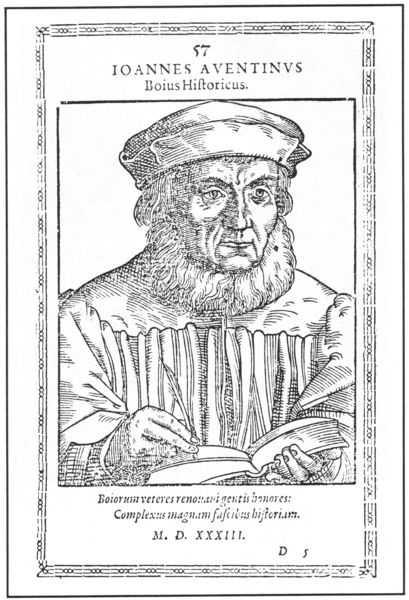
Titel: Bildnis des Johannes Aventinus
Künstler: Tobias Stimmer
Institution: (Seriendruck)
Schlagwörter: dunkel, feder, hand, mann, finger, grau, hell, hut, mund, nase, profil, stirn, zeichen, zeichnung, blick, alt, bart, hemd, kappe, mütze, augen, bibel, falten, halten, johannes, kleidung, kragen, mensch, pelz, rahmen, sehen, ärmel, bild, bildnis, hals, halskrause, hände, portrait, porträt, gewand, haare, mantel, kaufmann, blatt, locken, nlick, kopfbedeckung, holzschnitt, schrift, papier, datierung, grafik, graphik, rand, inschrift, büste, jahreszahl, name, buch, linear, druck, schwarzweiss, stich, titel, künstler, illustration, text, schriftsteller, steckbrief, überschrift, autor, titelblatt, arzt, pinsel, stift, buchdruck, buchseite, pelzkragen, seiten, schreiben, mittelalter, wams, patrizier, gelehrter, schreiber, griffel, kupferstich, aufgeschlagen, fellkragen, typographie, ornat, federzeichnung, federkiel, latein, vasari, lateinisch, schreibend, frontispiz, hend, schaube, manuskript, gutenberg, johannes aventin, schift, aventinus, kupferschnitt, ioannes, historiker, joannes, chronist, geschichtsschreiber, johannes aventinus, 57, joannes aventinus, historicus, fronispiz, blatt 57, nschreiben, brauebart